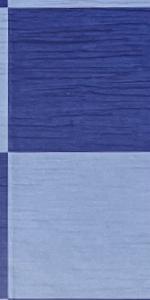
Label: Empty